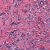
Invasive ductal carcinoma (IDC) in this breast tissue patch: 1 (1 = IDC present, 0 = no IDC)